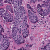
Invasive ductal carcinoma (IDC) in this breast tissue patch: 1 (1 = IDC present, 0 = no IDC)